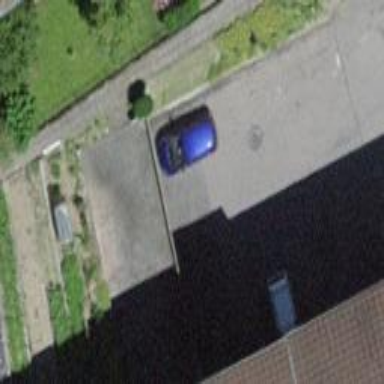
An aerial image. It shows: Group of garages.